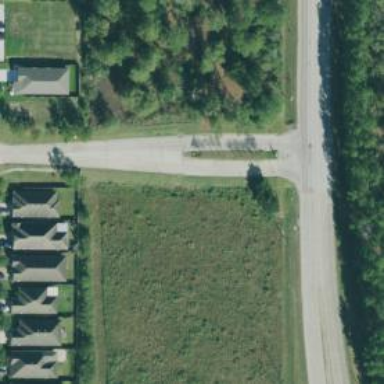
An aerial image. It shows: Residential road.